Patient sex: M
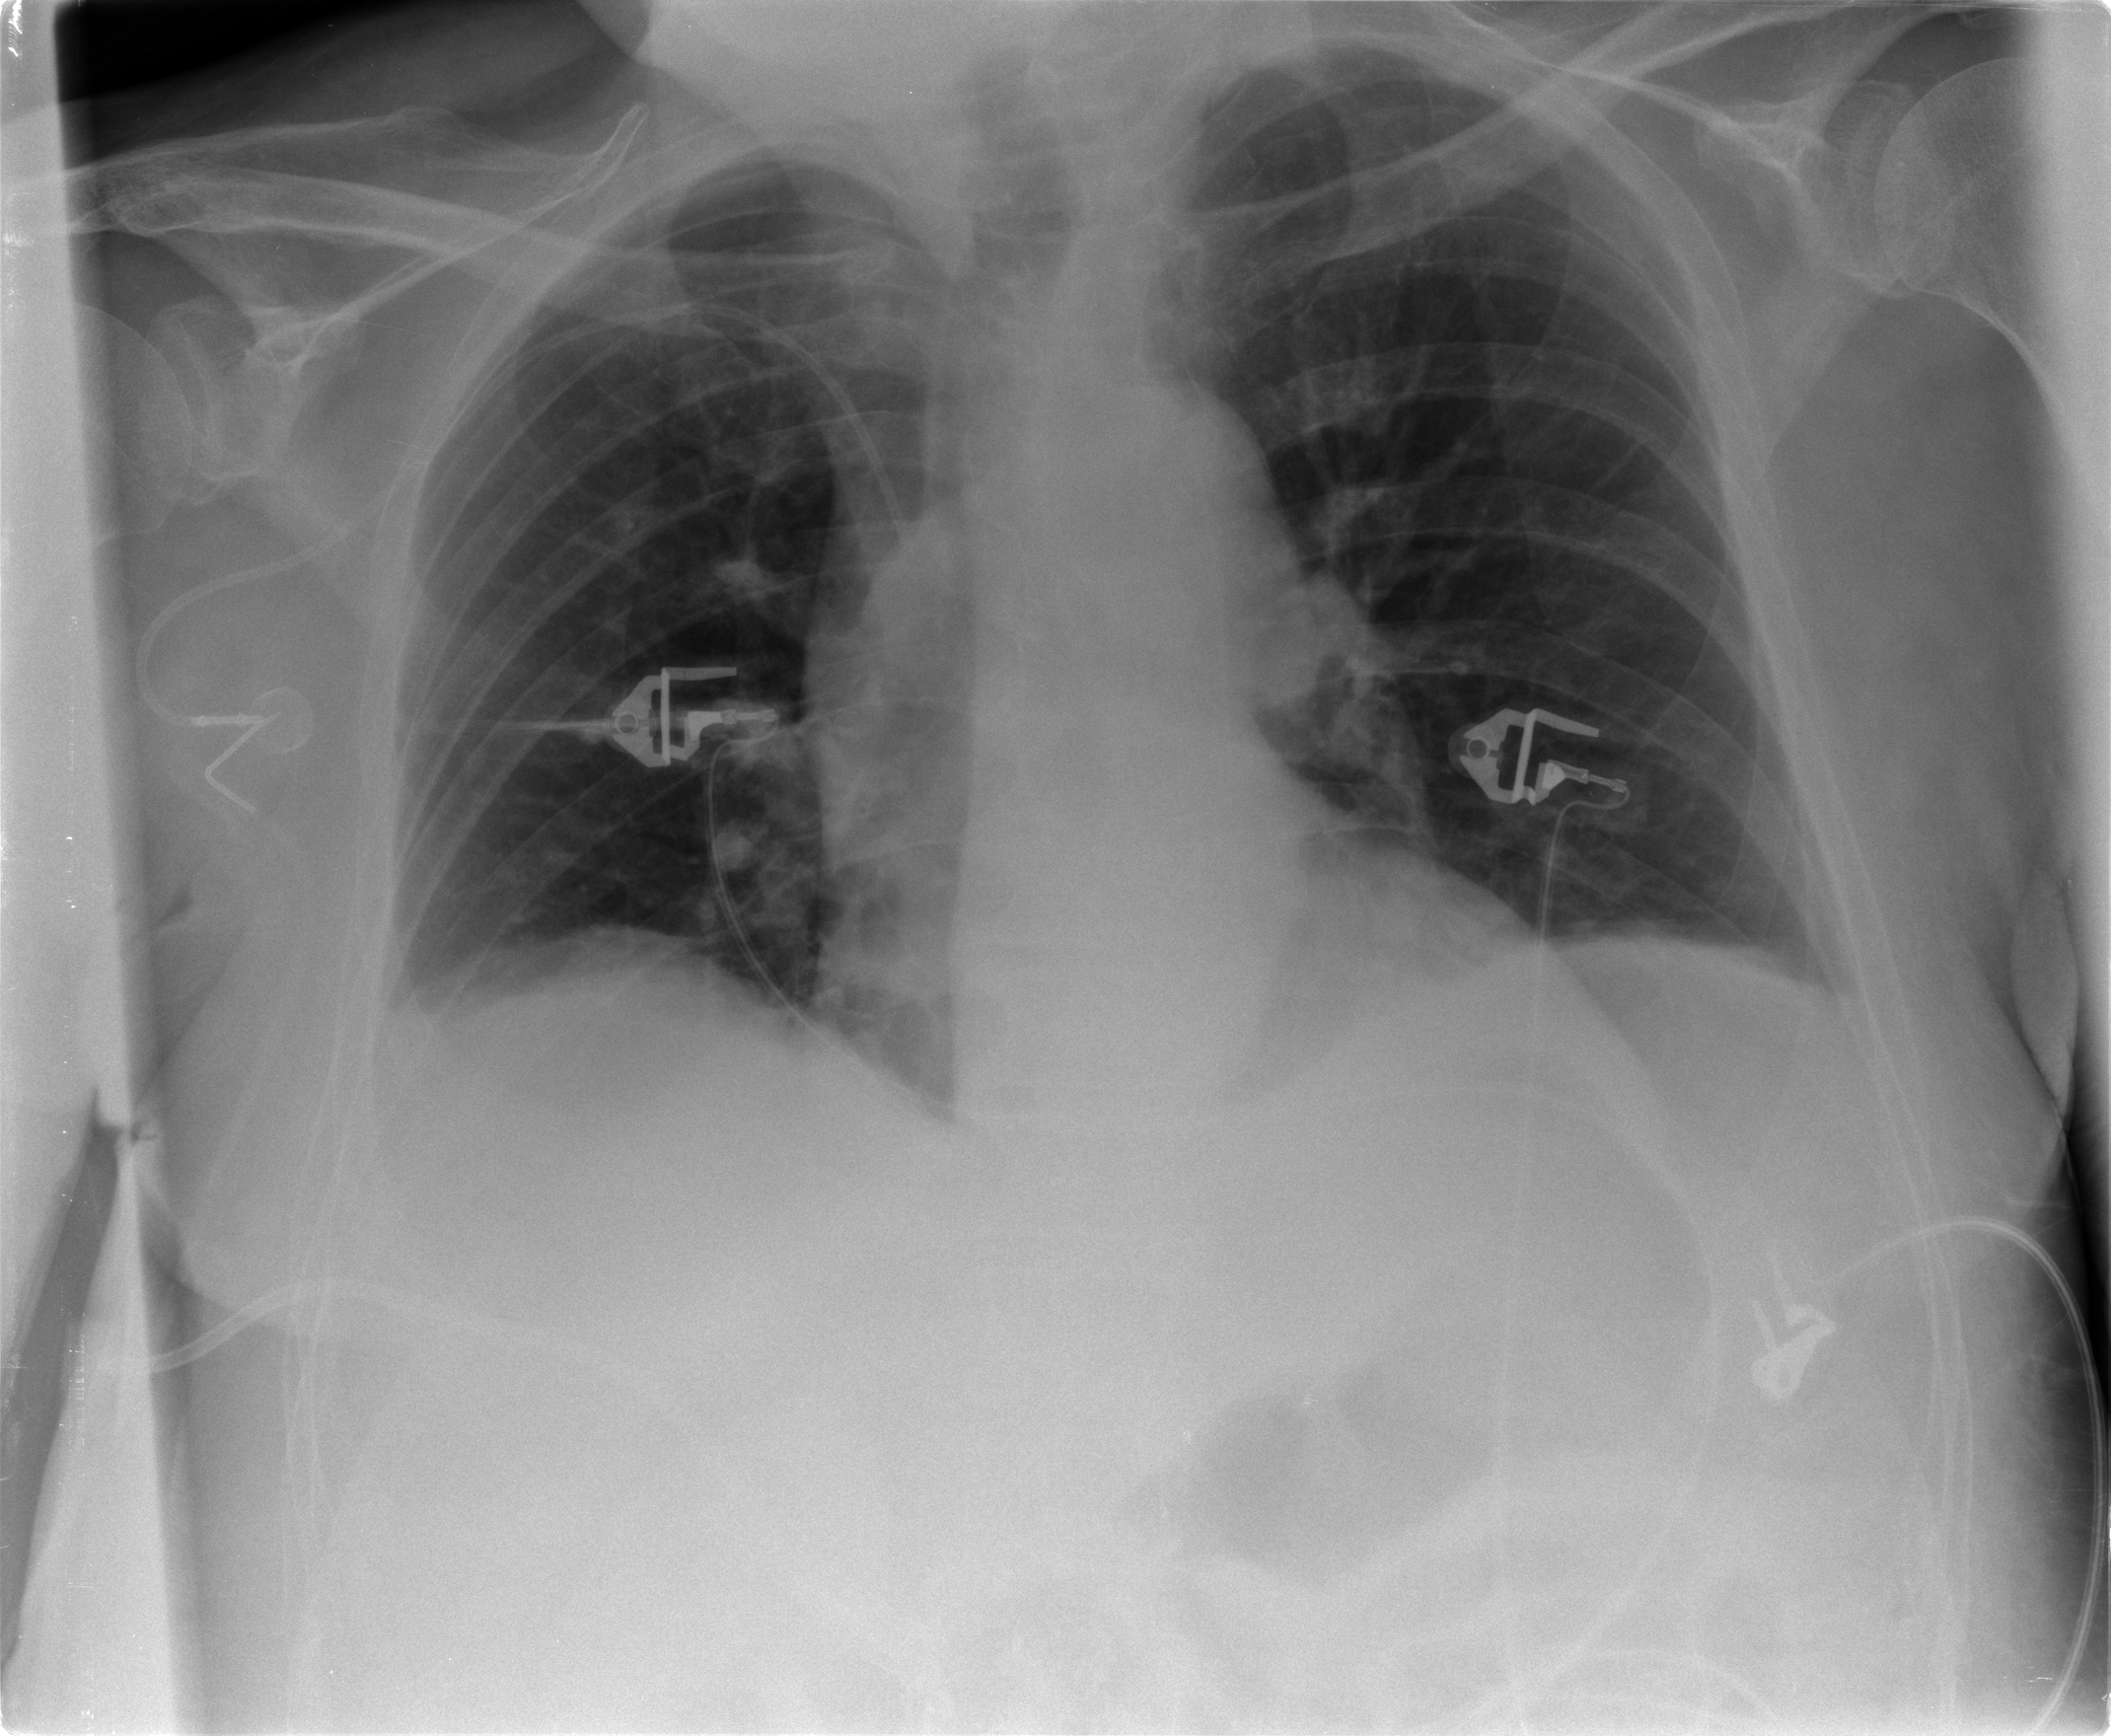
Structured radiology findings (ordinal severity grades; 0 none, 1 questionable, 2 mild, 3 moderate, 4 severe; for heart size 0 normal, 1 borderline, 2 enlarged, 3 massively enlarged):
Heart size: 0
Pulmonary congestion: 0
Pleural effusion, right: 1
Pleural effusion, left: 0
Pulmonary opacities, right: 0
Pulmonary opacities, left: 0
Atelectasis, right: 2
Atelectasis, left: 2